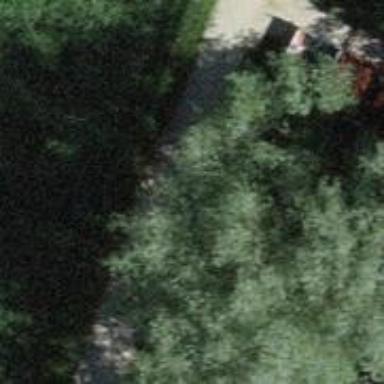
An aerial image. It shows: Bench.